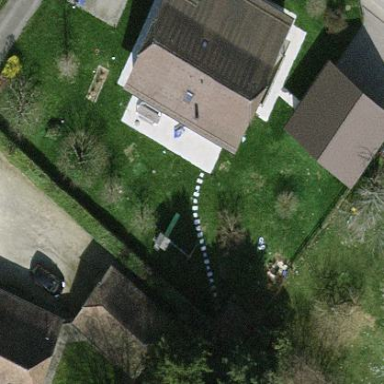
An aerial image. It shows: Simple house.